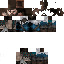
A male human skin with dark skin, wearing brown long hair dressed in a blue hoodie and black pants, featuring a closed mouth.